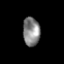
Tissue: prostate
Cell type: Myeloid cells
Senescence score: 0.7448
Nuclear area (px): 474
Mean DAPI intensity: 133.975